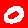
Digit: 0